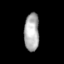
Tissue: skin
Cell type: Epithelial cells
Senescence score: 0.9509
Nuclear area (px): 554
Mean DAPI intensity: 172.507